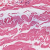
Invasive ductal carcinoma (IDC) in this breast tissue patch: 0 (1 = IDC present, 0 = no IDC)